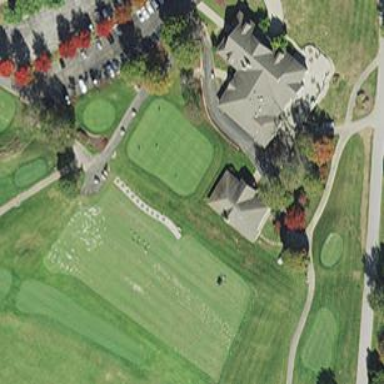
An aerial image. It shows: Golf tee on grassy land.